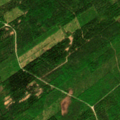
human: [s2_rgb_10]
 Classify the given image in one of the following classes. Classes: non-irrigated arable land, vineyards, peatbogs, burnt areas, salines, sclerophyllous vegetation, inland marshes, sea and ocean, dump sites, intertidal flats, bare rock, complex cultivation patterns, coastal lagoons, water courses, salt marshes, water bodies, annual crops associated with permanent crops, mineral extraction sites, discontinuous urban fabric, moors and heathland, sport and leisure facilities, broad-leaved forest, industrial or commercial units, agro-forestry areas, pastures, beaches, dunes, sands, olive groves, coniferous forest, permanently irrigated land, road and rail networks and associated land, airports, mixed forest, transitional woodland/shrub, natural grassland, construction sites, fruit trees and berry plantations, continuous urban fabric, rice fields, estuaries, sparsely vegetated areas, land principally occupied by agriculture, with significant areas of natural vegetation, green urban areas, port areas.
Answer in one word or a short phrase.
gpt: mixed forest